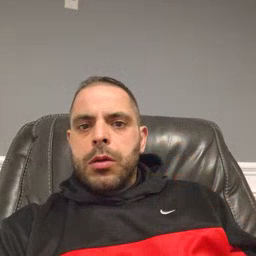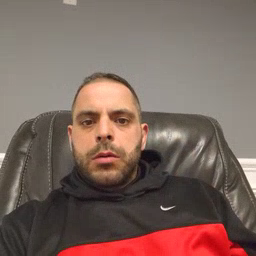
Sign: hear